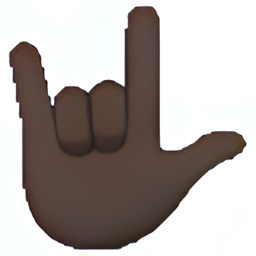
Name: i love you hand sign
Emoji: 🤟🏿
Group: People & Body
Sub-group: hand-fingers-partial